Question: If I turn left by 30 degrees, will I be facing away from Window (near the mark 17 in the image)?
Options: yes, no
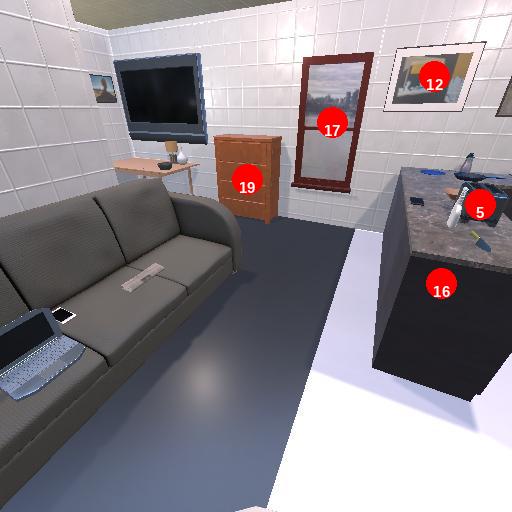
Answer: yes